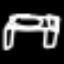
Label: bed